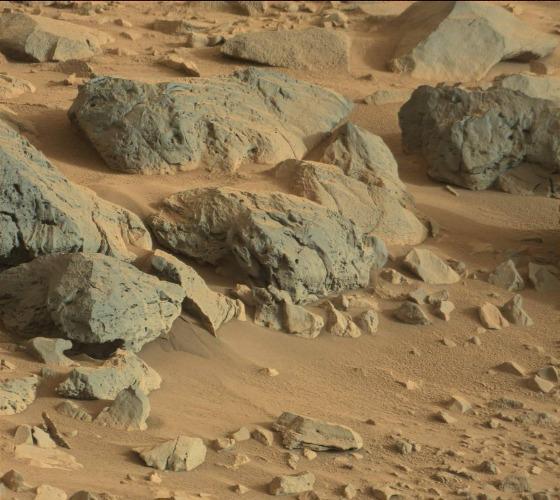
Terrain classes present: Bedrock, Gravel / Sand / Soil, Rock, Shadow